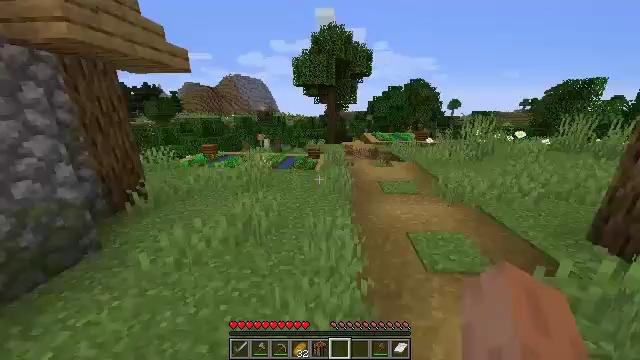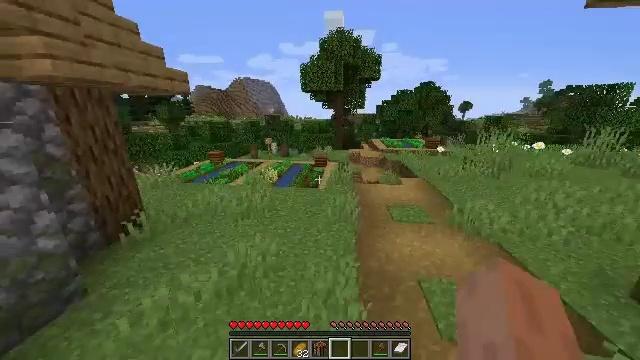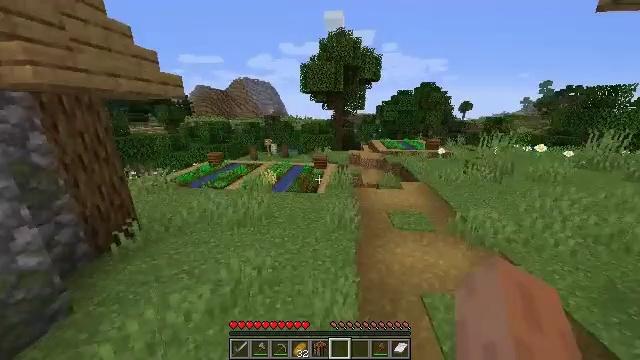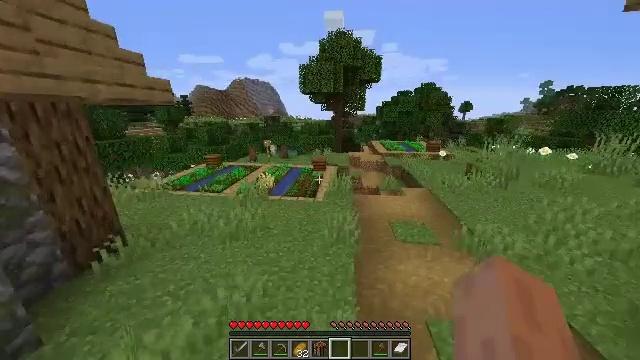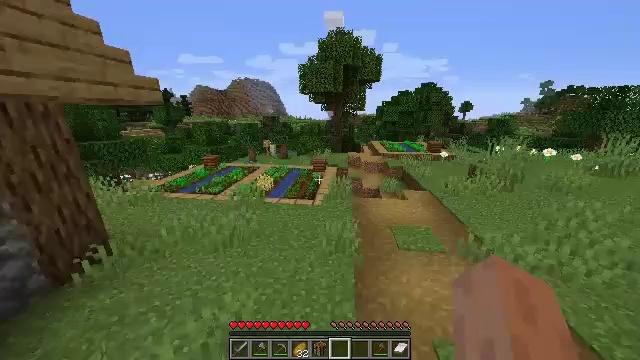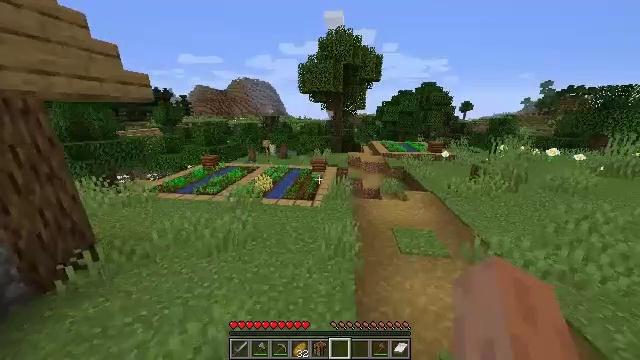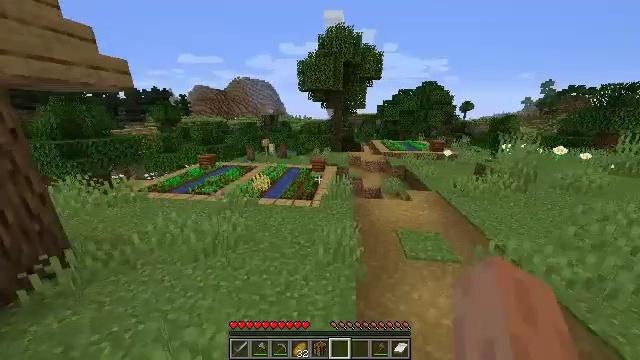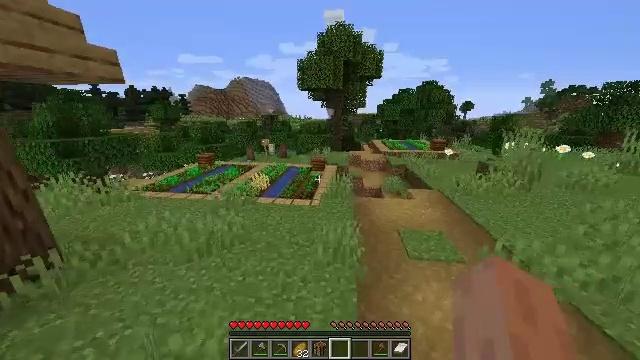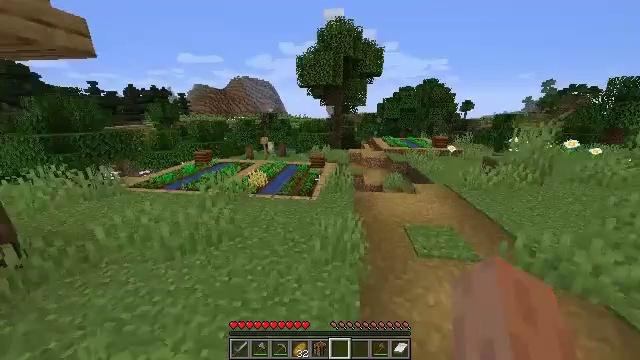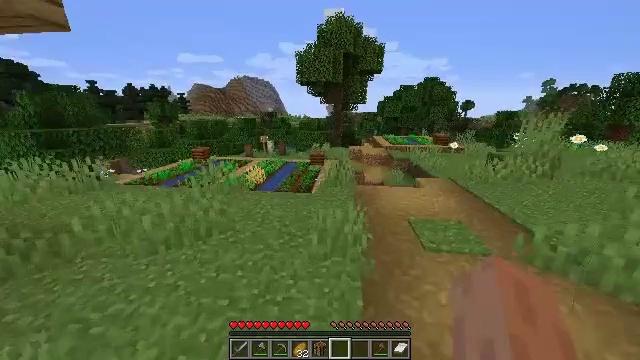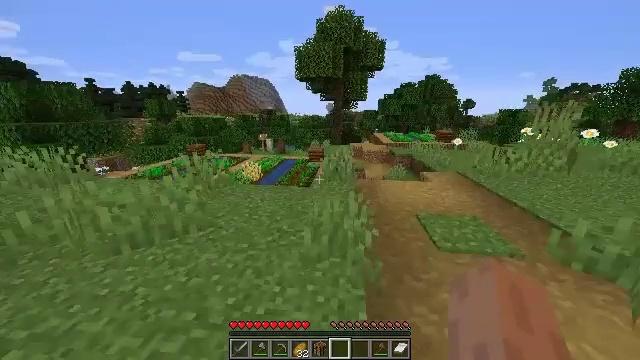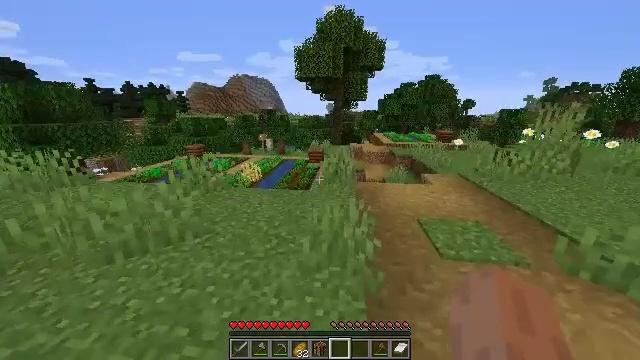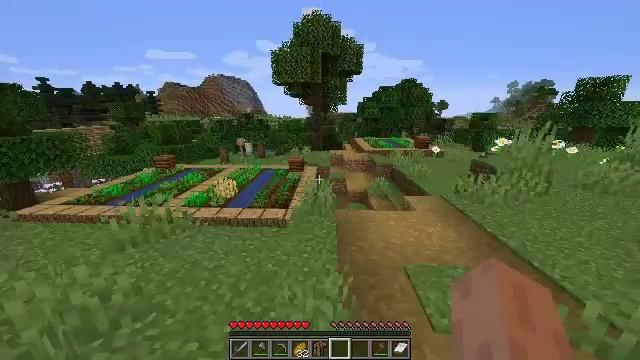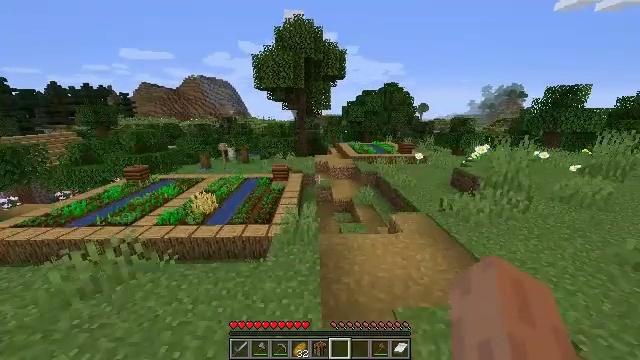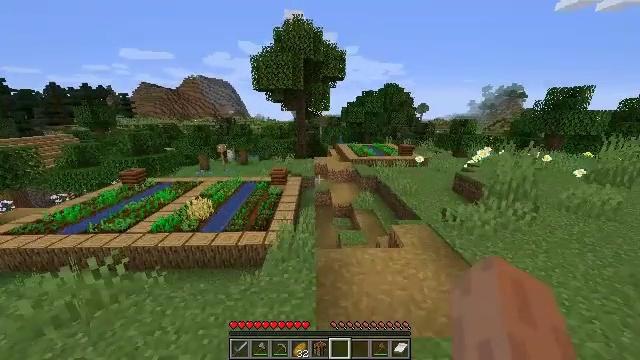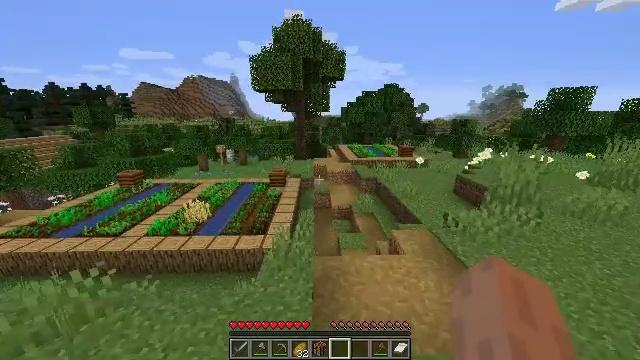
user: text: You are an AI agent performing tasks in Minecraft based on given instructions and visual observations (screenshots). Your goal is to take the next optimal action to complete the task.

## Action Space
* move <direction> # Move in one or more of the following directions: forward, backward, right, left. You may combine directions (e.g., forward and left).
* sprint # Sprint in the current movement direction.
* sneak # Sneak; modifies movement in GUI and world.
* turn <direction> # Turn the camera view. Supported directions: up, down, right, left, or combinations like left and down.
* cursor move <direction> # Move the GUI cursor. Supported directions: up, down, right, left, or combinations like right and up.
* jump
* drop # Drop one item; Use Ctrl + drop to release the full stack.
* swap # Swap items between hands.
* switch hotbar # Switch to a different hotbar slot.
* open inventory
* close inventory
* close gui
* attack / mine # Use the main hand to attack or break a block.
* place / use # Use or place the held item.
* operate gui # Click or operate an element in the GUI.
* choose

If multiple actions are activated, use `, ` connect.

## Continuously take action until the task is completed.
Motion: motion action
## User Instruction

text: Attack the grass path to restore it to dirt.
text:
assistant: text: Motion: move forward, turn left, jump
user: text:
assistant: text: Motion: move forward, jump
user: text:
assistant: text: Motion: move forward, jump
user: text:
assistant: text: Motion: move forward, jump
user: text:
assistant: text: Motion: move forward, jump
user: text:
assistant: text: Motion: move forward, jump
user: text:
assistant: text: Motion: move forward, jump
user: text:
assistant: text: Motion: move forward, jump
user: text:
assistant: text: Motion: move forward, jump
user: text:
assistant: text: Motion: move forward, jump
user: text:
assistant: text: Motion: move forward and move right, jump
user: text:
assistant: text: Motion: move forward and move right, turn right, jump
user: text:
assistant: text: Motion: move forward and move right, turn right, jump
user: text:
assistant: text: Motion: move forward and move right, jump
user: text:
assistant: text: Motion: move forward and move right, jump
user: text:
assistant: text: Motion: move forward and move right, turn right, jump
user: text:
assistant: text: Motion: move forward and move right, turn right and down, jump
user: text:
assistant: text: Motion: move forward and move right, jump
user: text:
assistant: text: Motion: move forward and move right, jump
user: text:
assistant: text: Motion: move forward and move right, turn right, jump
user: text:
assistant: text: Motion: move forward and move right, jump
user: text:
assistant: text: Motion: move forward and move right, jump
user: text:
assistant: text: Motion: move forward and move right, jump
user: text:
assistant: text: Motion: move forward and move right, jump
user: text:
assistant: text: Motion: move forward and move right, jump
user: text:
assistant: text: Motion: move forward and move right, jump
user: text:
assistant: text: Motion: move forward and move right, jump
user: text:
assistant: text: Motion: move forward and move right, jump
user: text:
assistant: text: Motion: move forward and move right, turn right, jump
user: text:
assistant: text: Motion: move forward and move right, turn right, jump